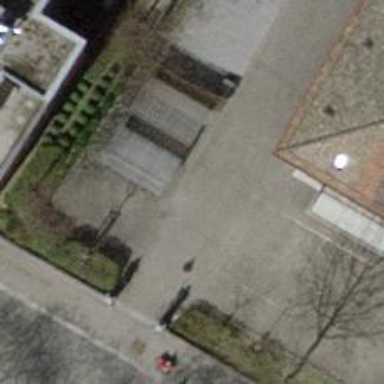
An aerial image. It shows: Asphalt footway which is footpath.